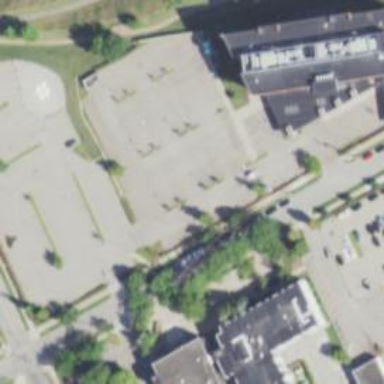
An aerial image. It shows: Parking space.